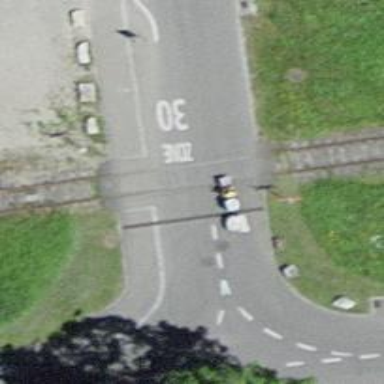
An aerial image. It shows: Railway level crossing.